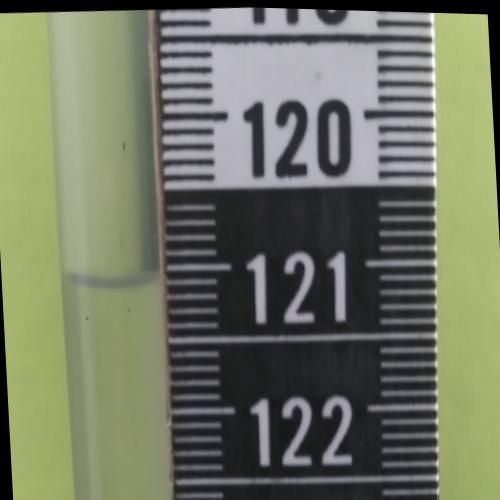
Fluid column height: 121.1 cm